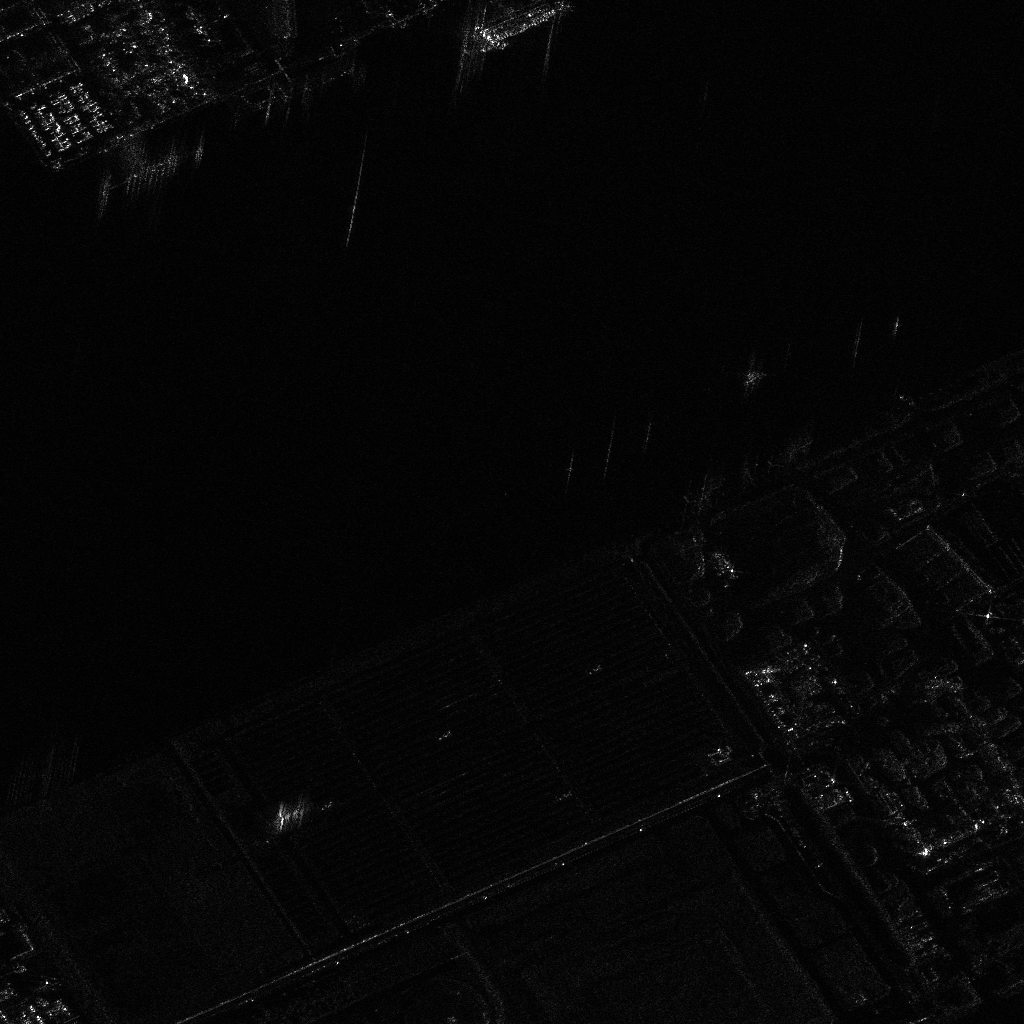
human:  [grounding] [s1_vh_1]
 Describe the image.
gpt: In the satellite image, there is  <ref>1 large container </ref> <box>[[49, -2, 51, 7, 68]]</box> located at top.